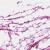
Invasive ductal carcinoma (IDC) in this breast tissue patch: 0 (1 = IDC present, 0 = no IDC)